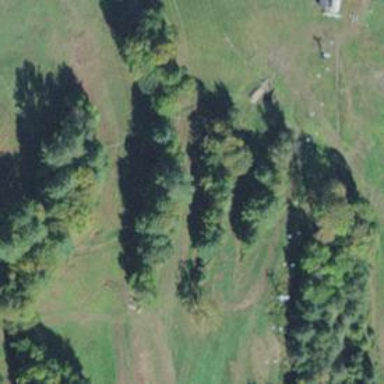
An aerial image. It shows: Downhill piste of intermediate difficulty.